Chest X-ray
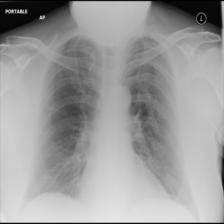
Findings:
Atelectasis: negative
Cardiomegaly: negative
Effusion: negative
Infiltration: negative
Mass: negative
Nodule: negative
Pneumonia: negative
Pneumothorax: negative
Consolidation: negative
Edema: negative
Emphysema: negative
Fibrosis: negative
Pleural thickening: negative
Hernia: negative